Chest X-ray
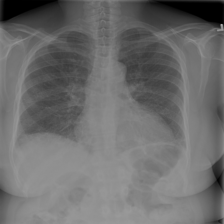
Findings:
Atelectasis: negative
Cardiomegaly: negative
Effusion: negative
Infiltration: negative
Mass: negative
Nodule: negative
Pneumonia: negative
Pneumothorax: negative
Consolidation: negative
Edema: negative
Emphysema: negative
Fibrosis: negative
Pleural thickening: negative
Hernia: negative